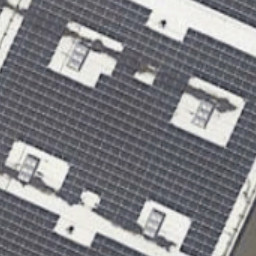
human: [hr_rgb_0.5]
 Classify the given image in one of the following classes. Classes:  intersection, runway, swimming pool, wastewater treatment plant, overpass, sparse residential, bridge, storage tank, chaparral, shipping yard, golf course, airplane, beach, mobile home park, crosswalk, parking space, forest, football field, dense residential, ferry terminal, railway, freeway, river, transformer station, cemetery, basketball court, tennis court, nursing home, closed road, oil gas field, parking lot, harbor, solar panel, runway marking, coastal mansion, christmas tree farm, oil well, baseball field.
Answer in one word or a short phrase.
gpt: solar panel